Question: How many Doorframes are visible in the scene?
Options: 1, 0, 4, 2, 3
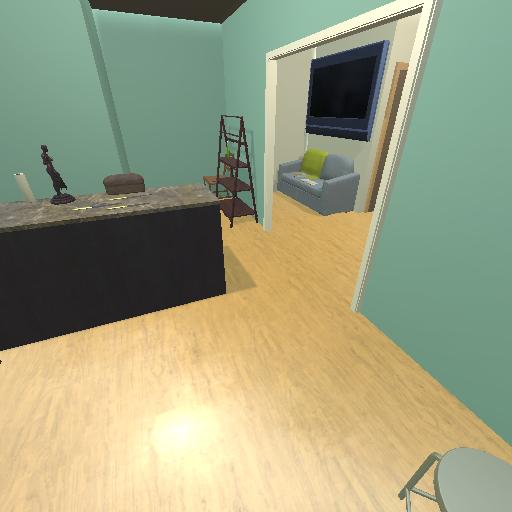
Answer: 1